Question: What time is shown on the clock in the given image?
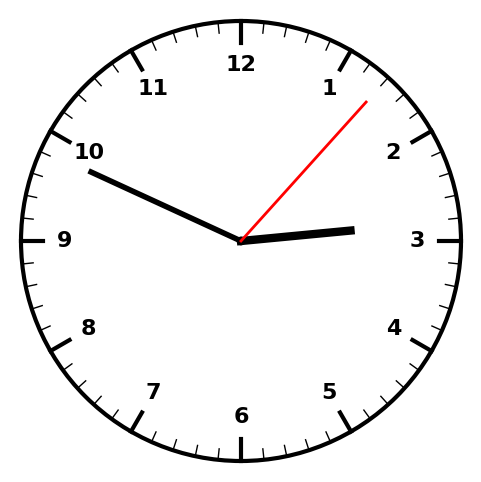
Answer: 02:49:07